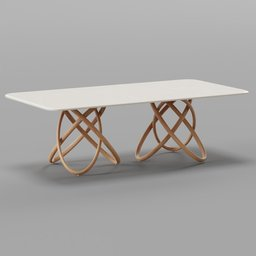
Label: furniture